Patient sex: M
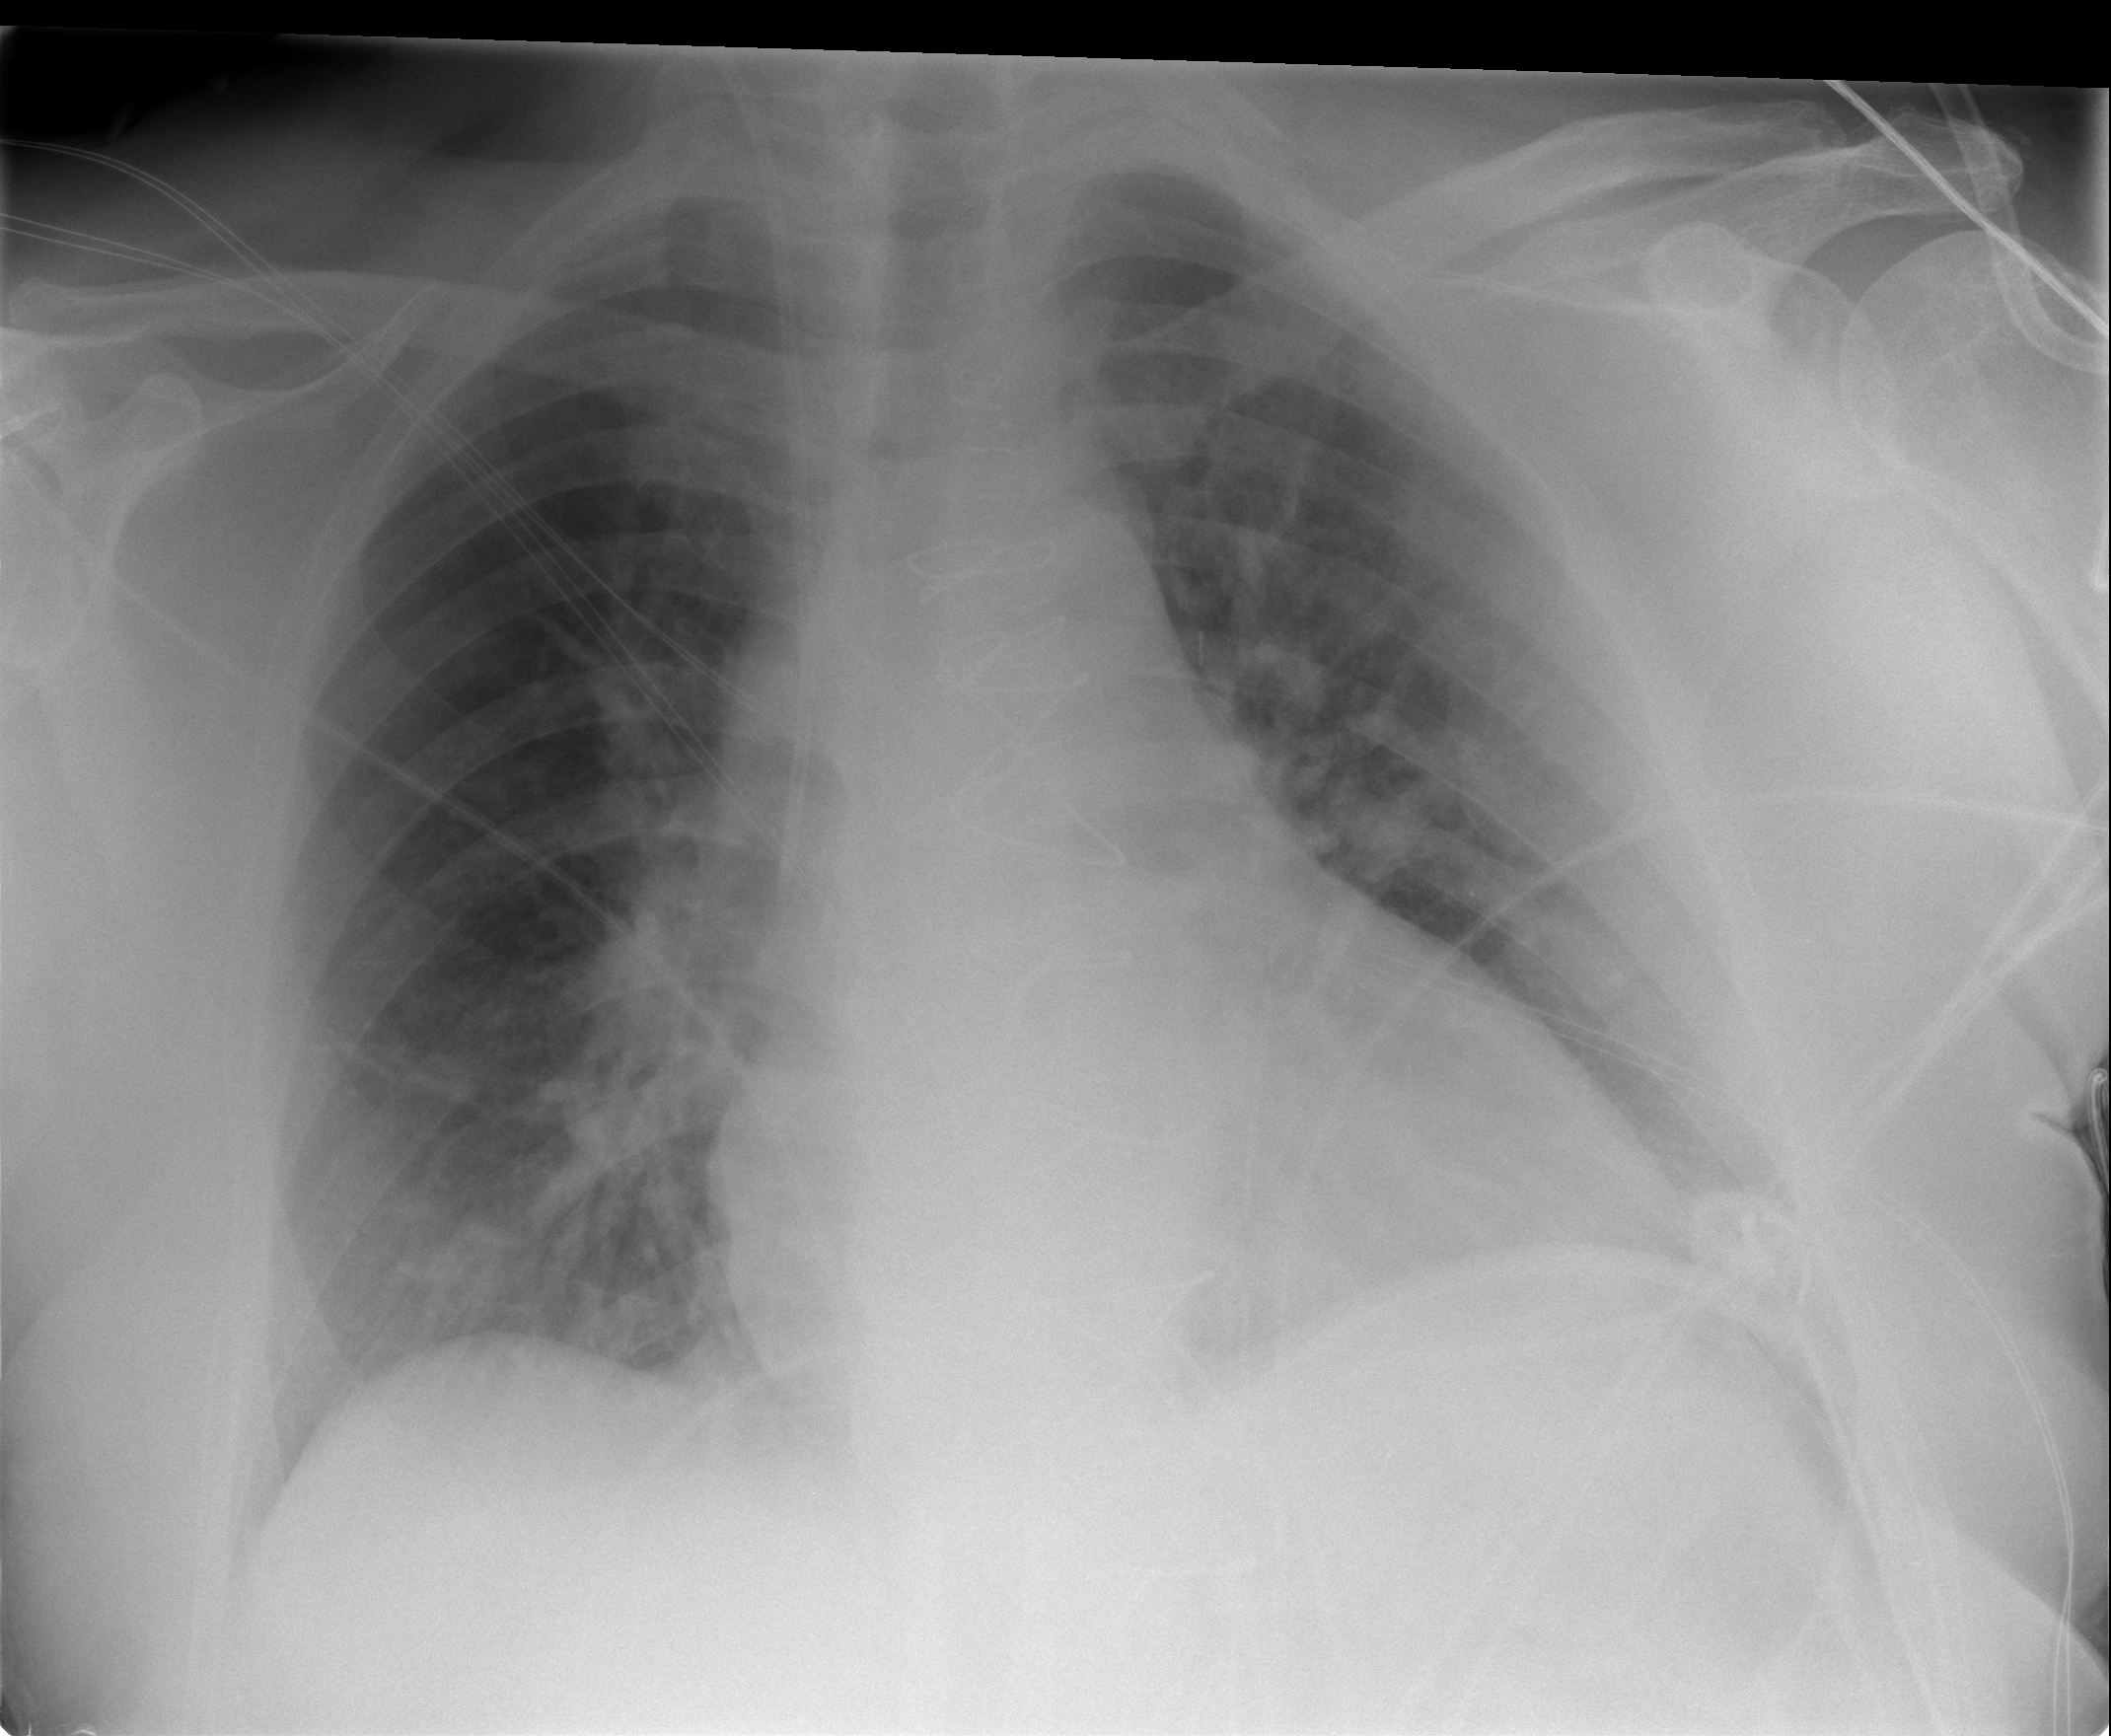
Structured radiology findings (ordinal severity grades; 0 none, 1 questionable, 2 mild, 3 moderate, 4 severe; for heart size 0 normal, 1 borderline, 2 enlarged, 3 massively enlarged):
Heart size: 1
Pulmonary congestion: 1
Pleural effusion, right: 0
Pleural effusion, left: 0
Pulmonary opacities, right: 1
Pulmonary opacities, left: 1
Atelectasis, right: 2
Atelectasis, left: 1